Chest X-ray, AP view. Patient: 60 years old, sex M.
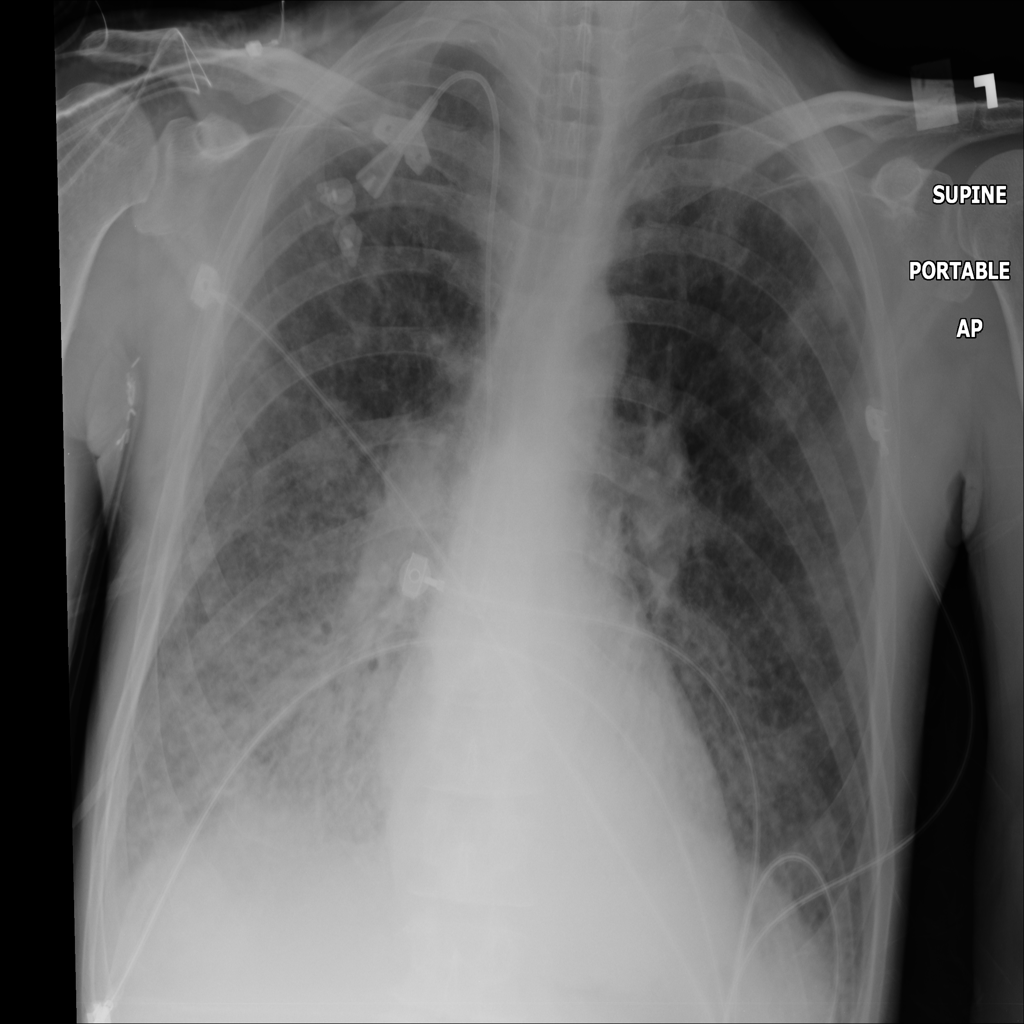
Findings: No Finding